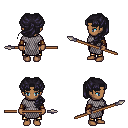
a pixel art fantasy rpg character, female body template, human, dark skin, chain mail, gold greaves, raven princess hairstyle, cloth bracers, spear, four views (front, back, left, right), 2x2 character sprite sheet, small pixel art, hard edges, no anti-aliasing